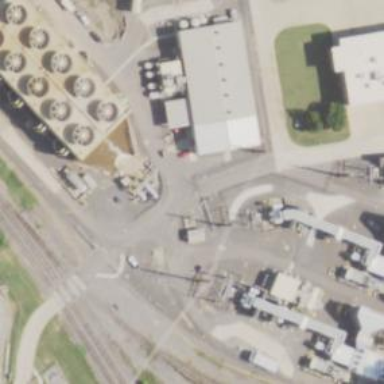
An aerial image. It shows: Switch used for power control.